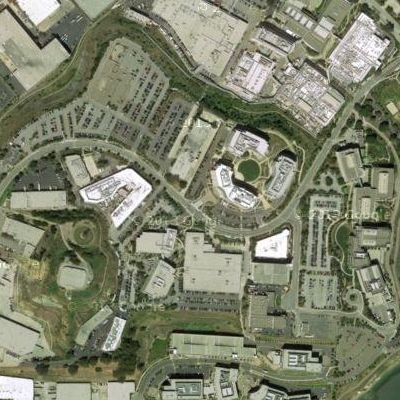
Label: Industry